Question: I'm trying to identify the most efficient way to test if two cellsoxels are connected. I'll discuss the issue in 2 dimensions for simplicity and consider the cells in the diagram...

Now I'll just confine the problem to the vertical axis, call it the y-axis.
The bottom left corner of each cell is its co-ordinate, and it is always a positive integer (if this helps).
The y-axis bounds of A and B can be written,
A.y1 = 4
A.y2 = 8
B.y1 = 7
B.y2 = 8
Now what's the most efficient way to test if A and B are connected/overlap on the y-axis?
Note that it should also work if you switch the A and B labels in the diagram around.
Here's my no doubt naive attempt...
'''
IF B.x2 == A.x1
IF (A.y1 <= B.y1) AND (A.y2 >= B.y2) THEN
connected = true
ELSE
IF (A.y1 >= B.y1) AND (A.y2 <= B.y2) THEN
connected = true
ELSE
connected = false
END
END
'''
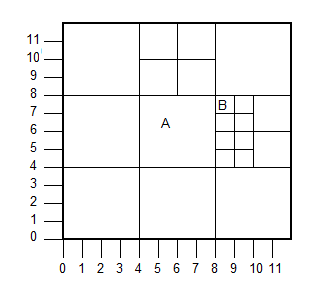
Answer: You can analyze how projections of the boxes onto the axes intersect with each other (similarly to @coproc's answer). But this time calculate the "vector" size of each intersection and then check if all are non-negative. Then to check for corners-only-touching you can request that at least one such length is positive. For example, with something like this (I have rearranged the bounding box structure for clarity):
'''
typedef int axis_t; // some signed type
struct range { axis_t low, high; };
struct box { range x, y; }
axis_t overlap(const range &a, const range &b)
{
return min(a.high, b.high) - max(a.low, b.low);
}
bool overlap(const box &a, const box &b)
{
axis_t x_overlap = overlap(a.x, b.x);
axis_t y_overlap = overlap(a.y, b.y);
return x_overlap >= 0 && y_overlap >= 0 && x_overlap + y_overlap > 0;
}
'''
This is up-to 7 comparisons and 3 additions/subtractions, but there are 8 values to consider, so probably it's not that bad.